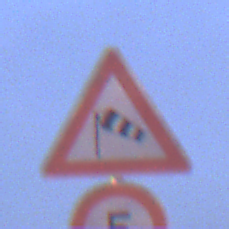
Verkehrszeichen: SeitenwindVonLinks
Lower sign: Geschwindigkeit5
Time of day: Night
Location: Outdoor (Urban)
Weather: PartlyCloudy
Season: NotSpecified
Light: Artificial